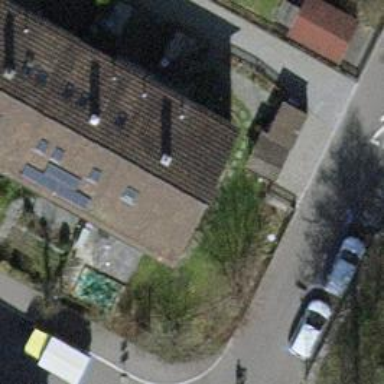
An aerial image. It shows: Building with tiled roof.